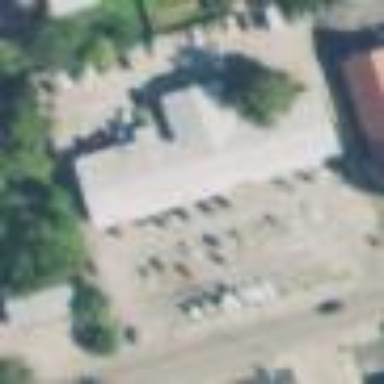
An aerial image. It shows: Retail area.